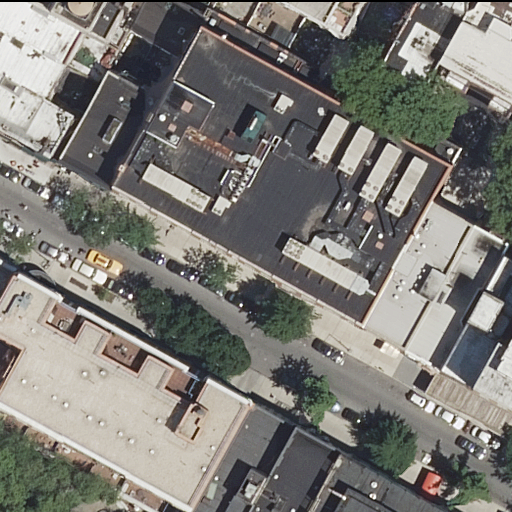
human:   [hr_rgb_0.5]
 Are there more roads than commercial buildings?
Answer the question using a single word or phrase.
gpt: yes

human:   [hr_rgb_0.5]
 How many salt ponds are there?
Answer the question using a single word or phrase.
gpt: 0

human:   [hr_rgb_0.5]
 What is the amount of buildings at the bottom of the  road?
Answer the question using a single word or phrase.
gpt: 5

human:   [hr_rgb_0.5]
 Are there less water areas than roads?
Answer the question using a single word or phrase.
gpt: yes

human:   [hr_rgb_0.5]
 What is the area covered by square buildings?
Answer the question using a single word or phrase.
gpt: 0m2

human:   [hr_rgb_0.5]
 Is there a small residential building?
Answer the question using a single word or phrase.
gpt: yes

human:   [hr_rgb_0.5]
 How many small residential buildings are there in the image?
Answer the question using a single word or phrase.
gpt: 5

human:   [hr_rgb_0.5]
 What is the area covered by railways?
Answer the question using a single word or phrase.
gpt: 0m2

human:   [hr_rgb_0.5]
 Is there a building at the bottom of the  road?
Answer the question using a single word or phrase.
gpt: yes

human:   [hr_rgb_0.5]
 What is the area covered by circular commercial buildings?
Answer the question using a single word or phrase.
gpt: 0m2

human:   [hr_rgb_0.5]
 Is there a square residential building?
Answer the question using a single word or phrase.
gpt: no

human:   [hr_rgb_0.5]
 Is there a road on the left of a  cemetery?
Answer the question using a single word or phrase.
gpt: no

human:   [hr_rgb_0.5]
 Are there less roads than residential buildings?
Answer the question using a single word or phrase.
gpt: yes

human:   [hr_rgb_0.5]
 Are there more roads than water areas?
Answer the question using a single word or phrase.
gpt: yes

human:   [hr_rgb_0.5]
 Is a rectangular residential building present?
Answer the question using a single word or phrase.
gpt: yes

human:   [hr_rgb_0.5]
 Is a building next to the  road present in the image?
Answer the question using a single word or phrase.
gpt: yes

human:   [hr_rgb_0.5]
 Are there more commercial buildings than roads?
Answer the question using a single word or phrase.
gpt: no

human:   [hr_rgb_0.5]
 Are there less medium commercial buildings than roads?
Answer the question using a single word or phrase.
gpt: yes

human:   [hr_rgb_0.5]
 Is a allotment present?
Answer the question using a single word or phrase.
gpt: no

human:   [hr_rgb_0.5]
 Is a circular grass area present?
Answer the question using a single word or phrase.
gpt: no

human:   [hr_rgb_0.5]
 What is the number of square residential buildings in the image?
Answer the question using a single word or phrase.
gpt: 0

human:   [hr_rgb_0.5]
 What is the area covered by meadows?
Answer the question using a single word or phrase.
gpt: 0m2

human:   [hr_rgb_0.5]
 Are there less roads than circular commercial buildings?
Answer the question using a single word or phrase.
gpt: no

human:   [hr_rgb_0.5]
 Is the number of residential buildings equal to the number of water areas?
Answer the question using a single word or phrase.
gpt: no

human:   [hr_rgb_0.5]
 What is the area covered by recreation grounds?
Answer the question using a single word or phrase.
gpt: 0m2

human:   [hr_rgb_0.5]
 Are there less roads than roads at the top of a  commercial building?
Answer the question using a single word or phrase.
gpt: no

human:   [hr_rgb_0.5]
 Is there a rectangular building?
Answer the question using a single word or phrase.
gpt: yes

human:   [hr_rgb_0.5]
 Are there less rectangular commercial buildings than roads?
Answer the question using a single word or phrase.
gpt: yes

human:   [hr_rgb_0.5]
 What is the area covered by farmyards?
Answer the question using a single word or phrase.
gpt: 0m2

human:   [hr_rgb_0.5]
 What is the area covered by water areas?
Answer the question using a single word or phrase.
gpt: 0m2

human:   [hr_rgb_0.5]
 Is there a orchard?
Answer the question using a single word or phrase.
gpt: no

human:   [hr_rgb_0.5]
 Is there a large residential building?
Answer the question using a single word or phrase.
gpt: yes

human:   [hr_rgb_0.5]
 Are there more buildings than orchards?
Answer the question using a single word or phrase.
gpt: yes

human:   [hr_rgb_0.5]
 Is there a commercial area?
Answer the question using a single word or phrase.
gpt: no

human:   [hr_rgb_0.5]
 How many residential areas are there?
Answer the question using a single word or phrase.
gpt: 0

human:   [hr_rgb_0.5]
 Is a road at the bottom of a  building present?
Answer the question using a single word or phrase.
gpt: yes